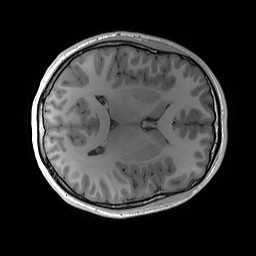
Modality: T1w
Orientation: axial
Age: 19
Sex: male